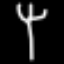
Label: fork